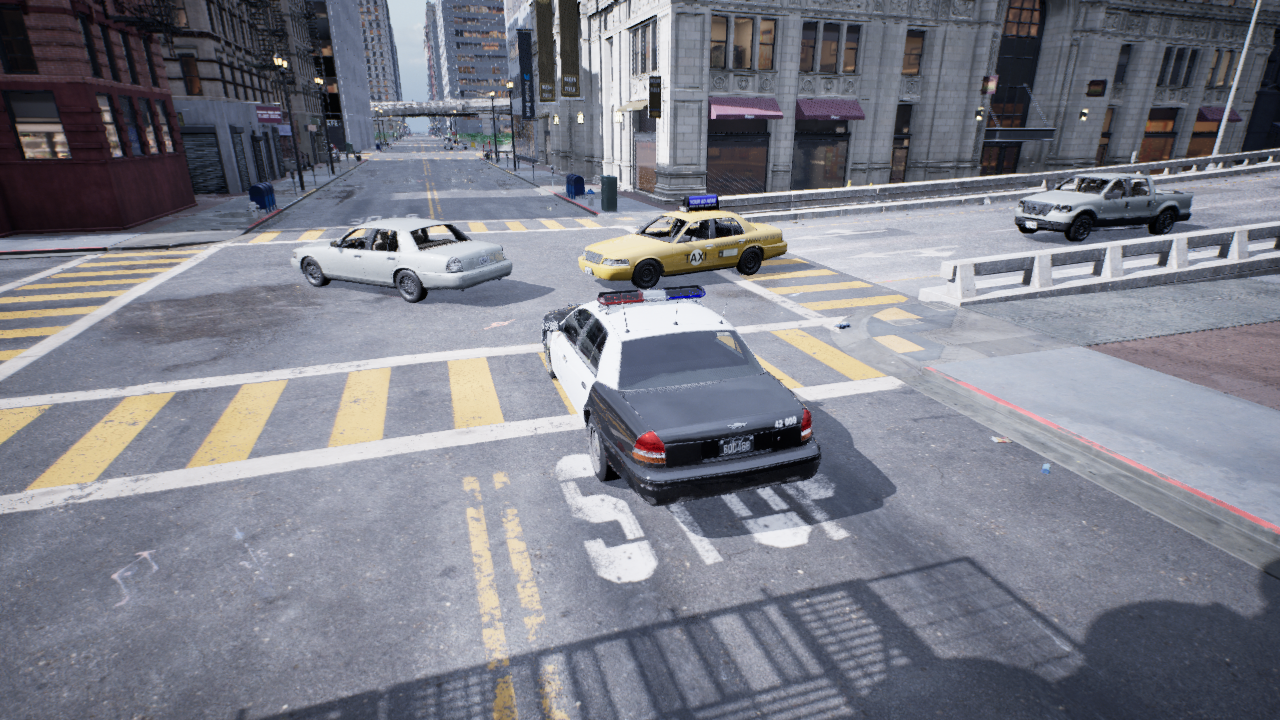
Venue: residential
Lighting: overcast
Vehicle rig: sedan